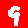
Digit: 9